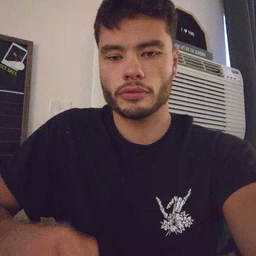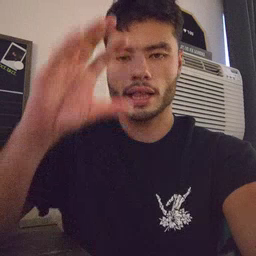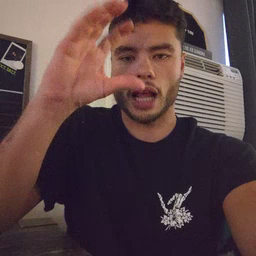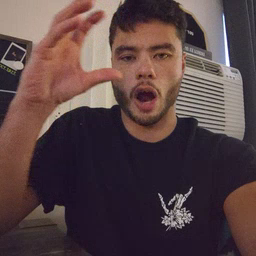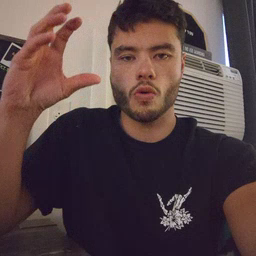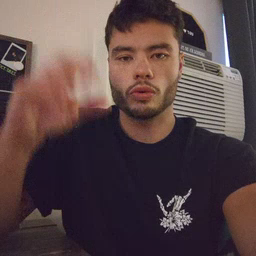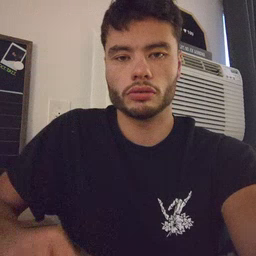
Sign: cloud